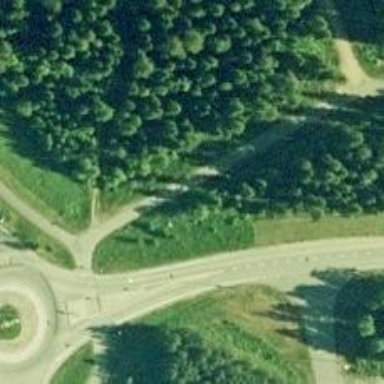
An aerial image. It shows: Asphalt cycleway.